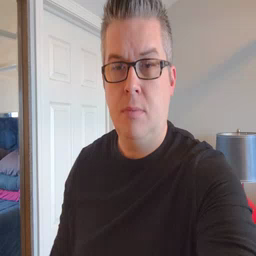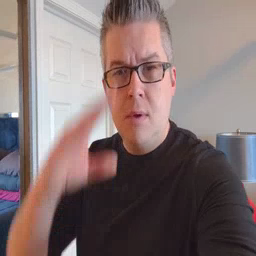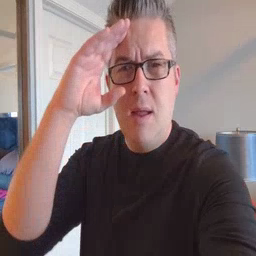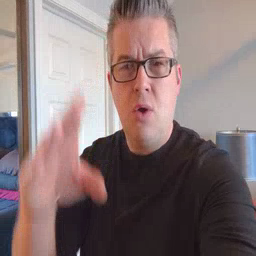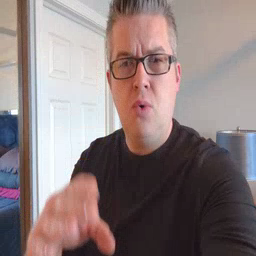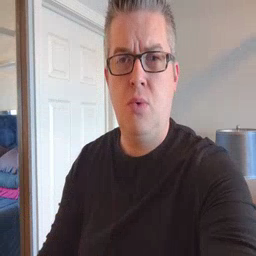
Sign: hello